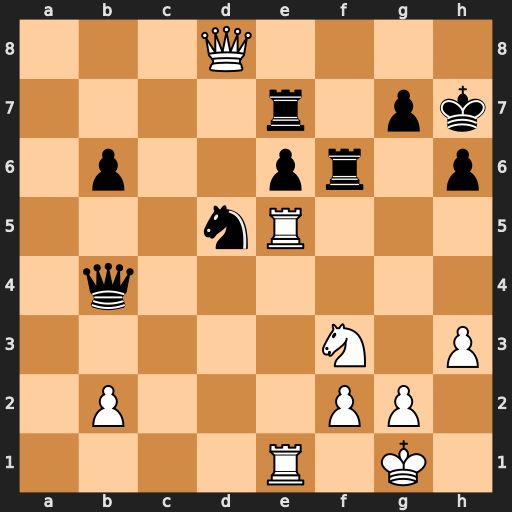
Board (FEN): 3Q4/4r1pk/1p2pr1p/3nR3/1q6/5N1P/1P3PP1/4R1K1
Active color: w
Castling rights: -
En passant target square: -
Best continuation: R1e4 Qxb2 Rxd5